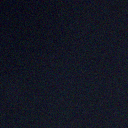
Screen state: off